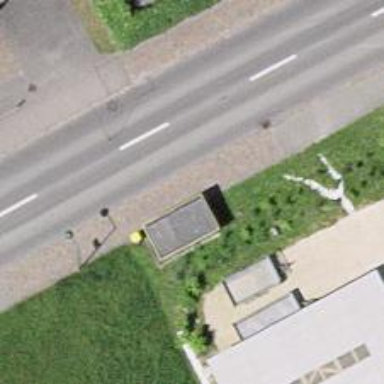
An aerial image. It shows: Bus stop with sheltered platform for public transport.